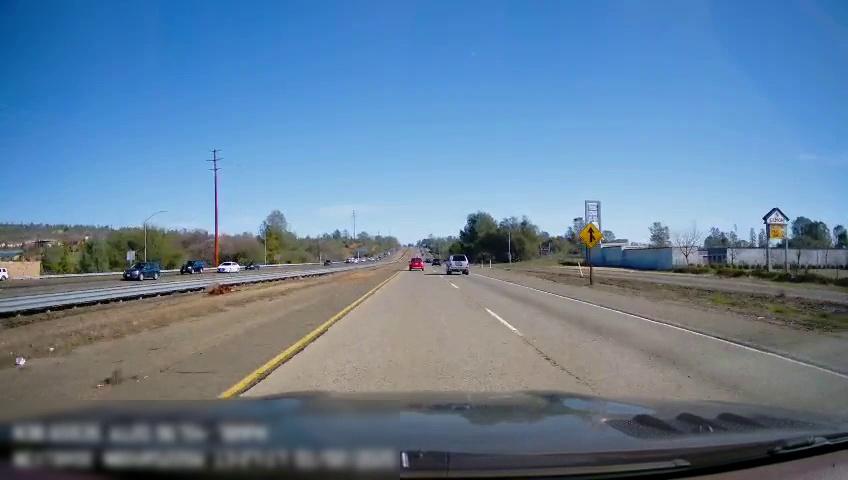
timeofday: Day
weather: Sunny
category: Drivable Space
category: Drivable Space
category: Vehicles | SUV
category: Vehicles | SUV
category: Vehicles | SUV
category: Vehicles | SUV
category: Vehicles | Car
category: Vehicles | SUV
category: Vehicles | Car
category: Lanes | Current Lane
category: Lanes | Current Lane
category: Lanes | Alternate Lane
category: Traffic | Signs